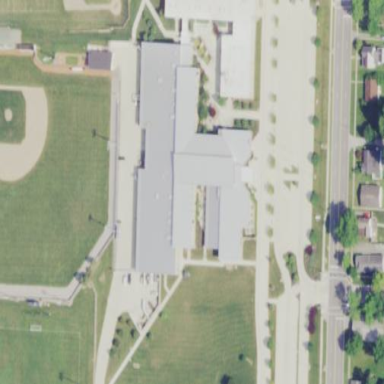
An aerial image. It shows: Modern school building with tan color. The architecture style is neo-futurism.